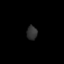
Tissue: lung
Cell type: Fibroblasts
Senescence score: 0.5517
Nuclear area (px): 147
Mean DAPI intensity: 49.034